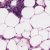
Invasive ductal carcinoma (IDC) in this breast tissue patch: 0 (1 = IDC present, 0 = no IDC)